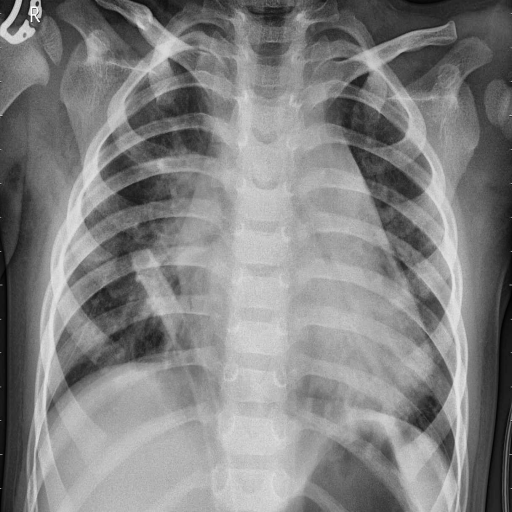
Finding: PNEUMONIA